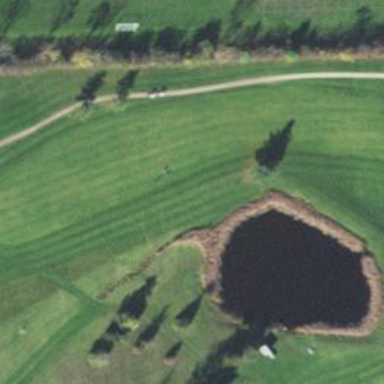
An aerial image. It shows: View of golf hole.